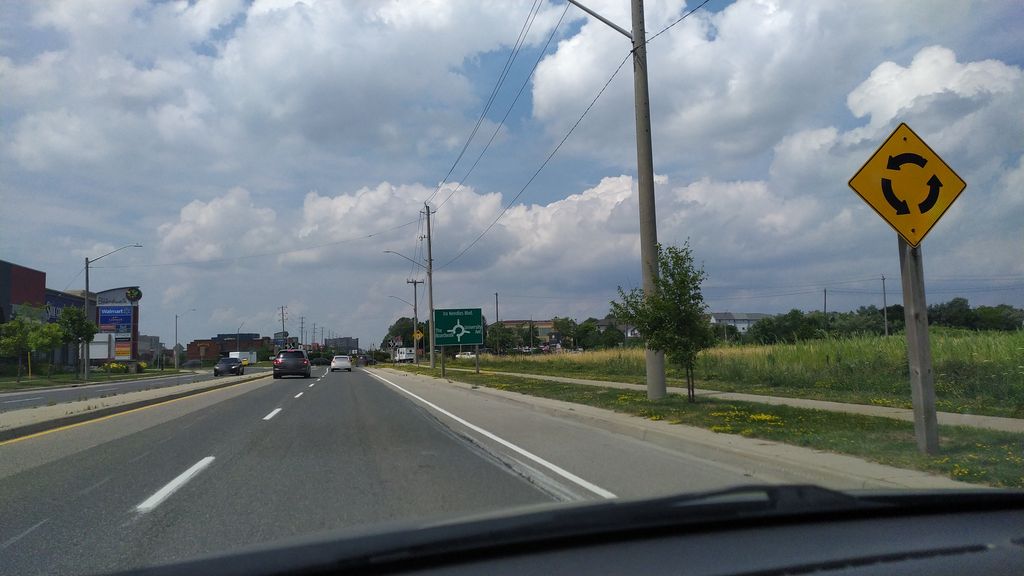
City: kitchener-waterloo